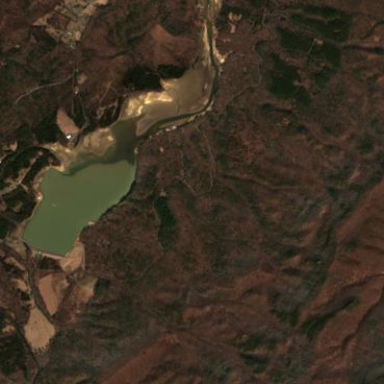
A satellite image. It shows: Reservoir of natural water.